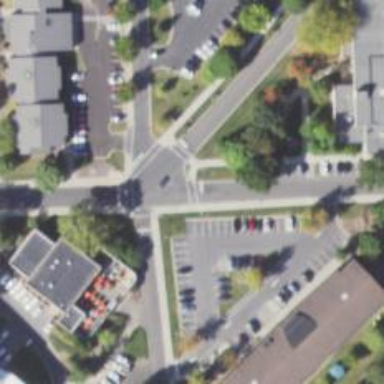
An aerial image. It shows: Footway with asphalt surface featuring zebra crossing.